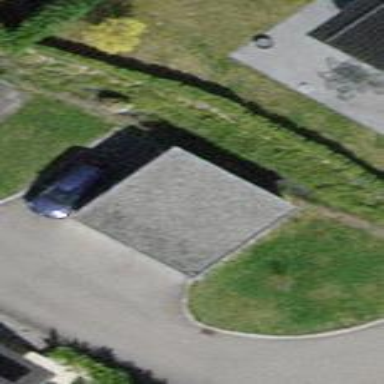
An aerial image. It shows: Garage building.